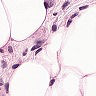
Metastatic tissue present: yes